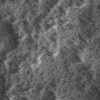
Atmospheric dust classification: not_dusty